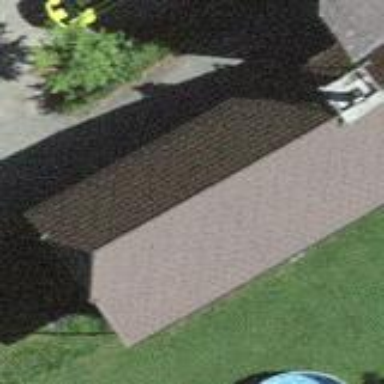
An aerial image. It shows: Rural barn.